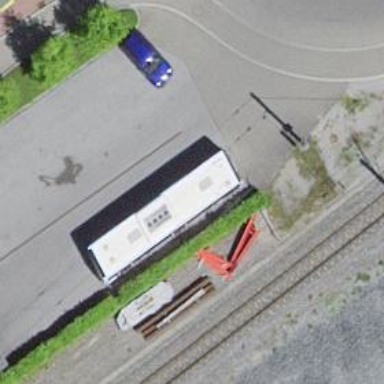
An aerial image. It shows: Railway buffer stop.